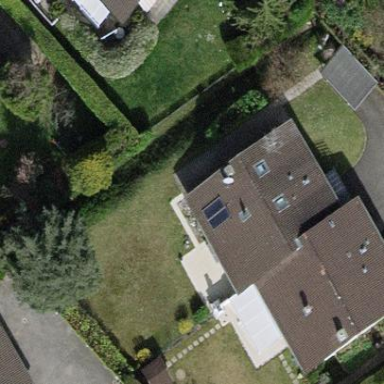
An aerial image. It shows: Garden surrounded by fence.